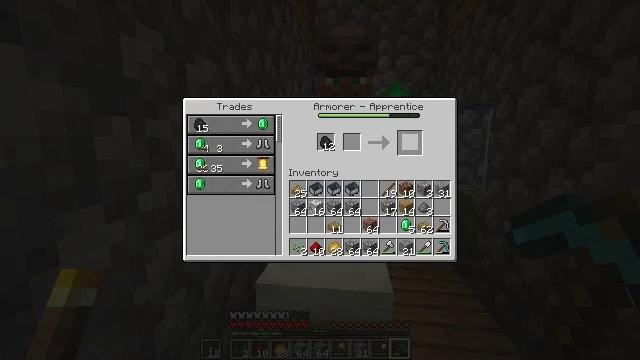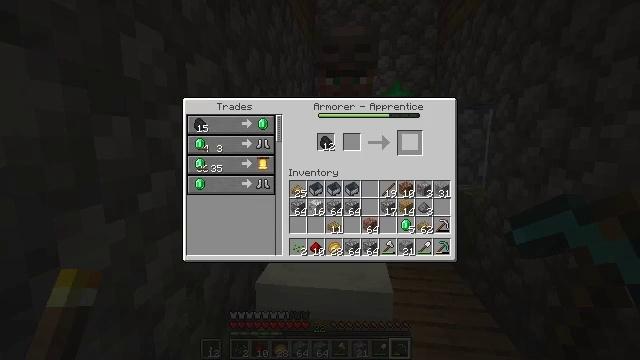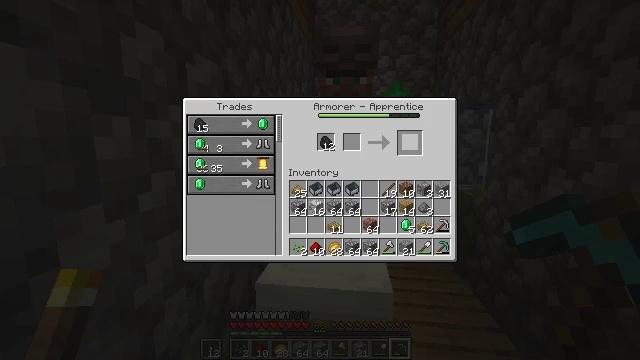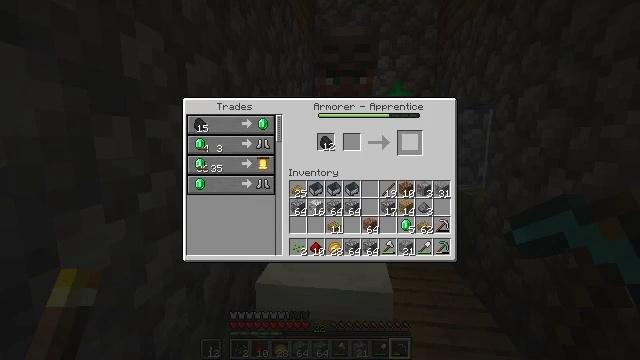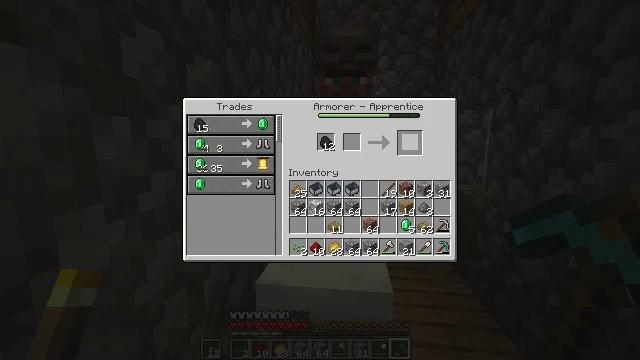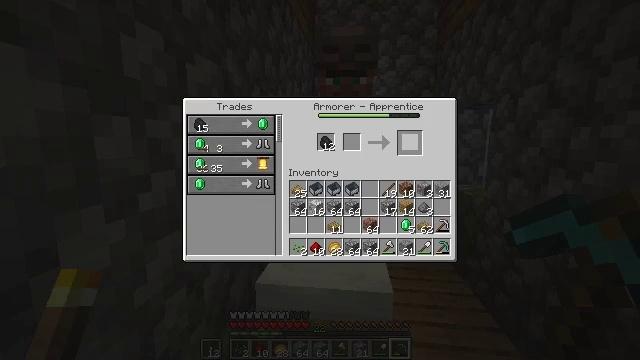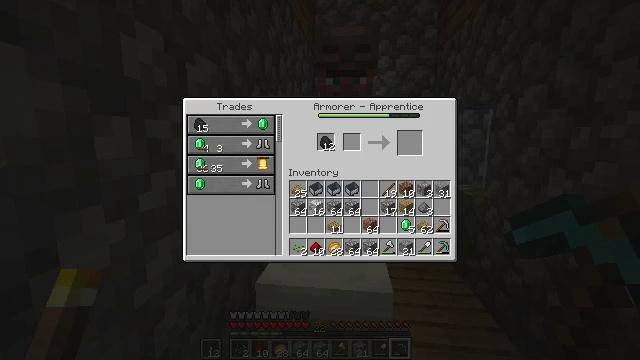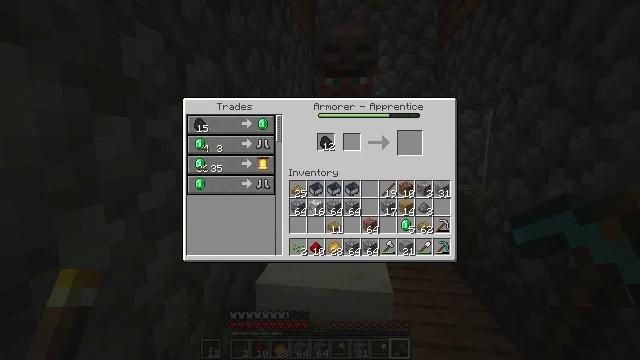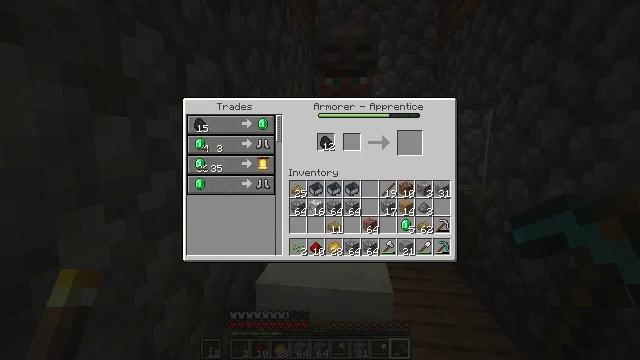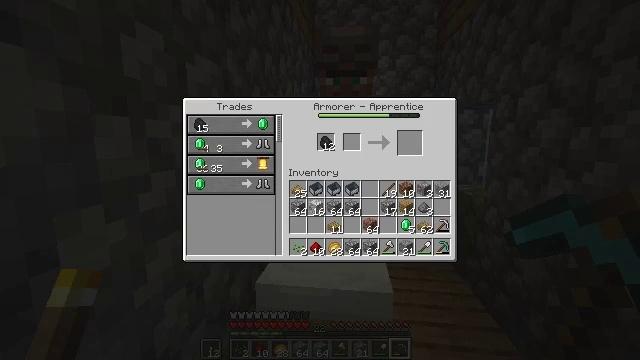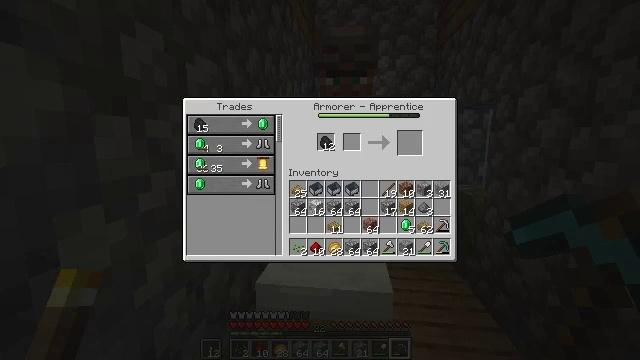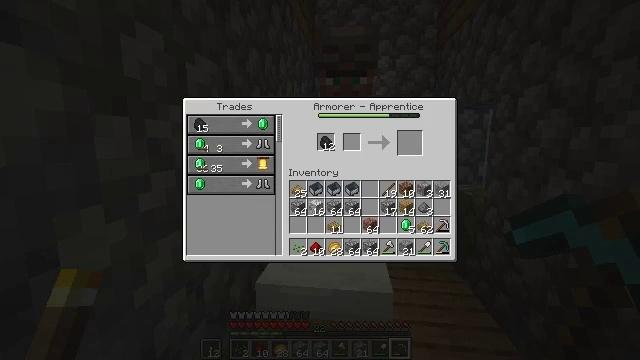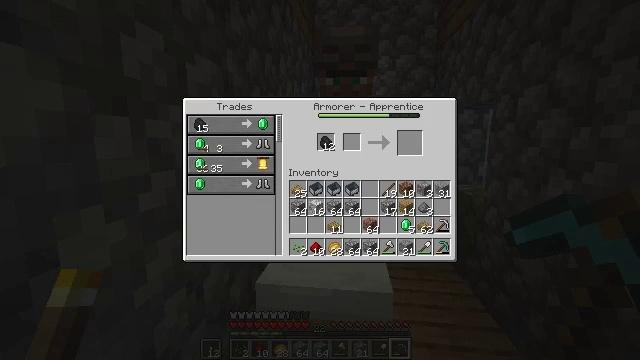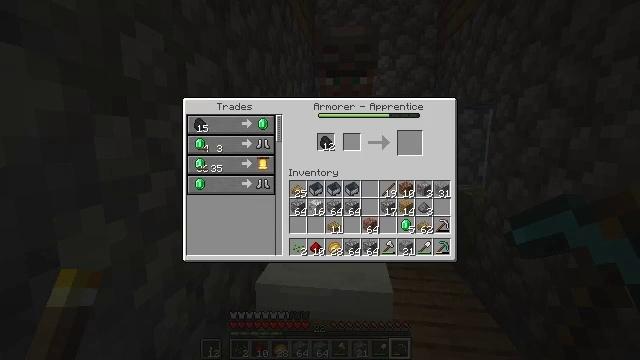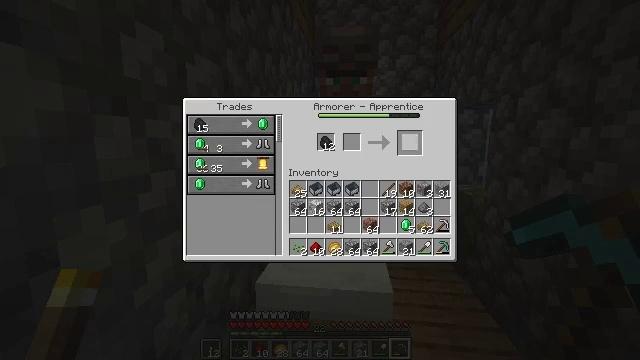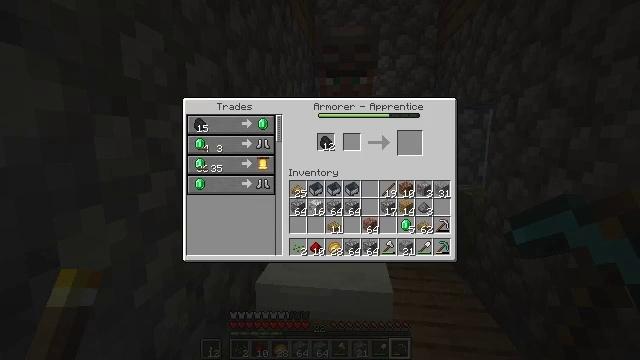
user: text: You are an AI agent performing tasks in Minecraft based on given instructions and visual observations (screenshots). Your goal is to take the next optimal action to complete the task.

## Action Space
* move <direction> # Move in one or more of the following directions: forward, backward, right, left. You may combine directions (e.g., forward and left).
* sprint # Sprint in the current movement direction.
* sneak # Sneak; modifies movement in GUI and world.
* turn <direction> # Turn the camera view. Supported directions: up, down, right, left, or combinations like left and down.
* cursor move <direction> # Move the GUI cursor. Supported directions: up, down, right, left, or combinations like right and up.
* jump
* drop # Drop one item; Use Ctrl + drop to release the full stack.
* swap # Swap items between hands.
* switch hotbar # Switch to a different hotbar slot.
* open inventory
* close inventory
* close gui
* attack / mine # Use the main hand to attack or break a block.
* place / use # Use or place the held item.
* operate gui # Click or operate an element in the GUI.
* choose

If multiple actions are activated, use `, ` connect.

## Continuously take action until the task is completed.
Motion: motion action
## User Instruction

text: Get your chainmail boots by crafting them in a crafting table.
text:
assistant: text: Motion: sneak
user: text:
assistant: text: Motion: sneak
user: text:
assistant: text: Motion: sneak
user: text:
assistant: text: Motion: sneak, cursor move right
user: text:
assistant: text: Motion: sneak
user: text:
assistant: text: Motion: no_op
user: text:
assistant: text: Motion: no_op
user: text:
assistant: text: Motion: no_op
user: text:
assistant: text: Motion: no_op
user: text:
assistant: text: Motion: no_op
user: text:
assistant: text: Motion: no_op
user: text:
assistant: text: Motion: no_op
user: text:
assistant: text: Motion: no_op
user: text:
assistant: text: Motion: no_op
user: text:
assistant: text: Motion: cursor move left
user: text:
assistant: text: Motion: cursor move left
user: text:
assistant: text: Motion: cursor move left
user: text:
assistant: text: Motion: cursor move left
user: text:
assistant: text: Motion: no_op
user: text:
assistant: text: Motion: cursor move left and down
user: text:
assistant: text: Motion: cursor move left and down
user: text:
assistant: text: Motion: cursor move left and down
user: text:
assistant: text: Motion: sneak, cursor move left
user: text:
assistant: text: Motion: sneak, cursor move left
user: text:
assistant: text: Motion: sneak
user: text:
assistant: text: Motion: sneak
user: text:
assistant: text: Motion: sneak
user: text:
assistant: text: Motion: sneak
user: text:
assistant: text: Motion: sneak
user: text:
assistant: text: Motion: sneak